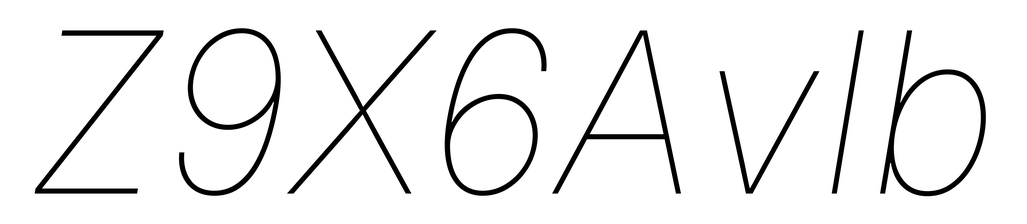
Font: Inter-Italic_Thin_Italic